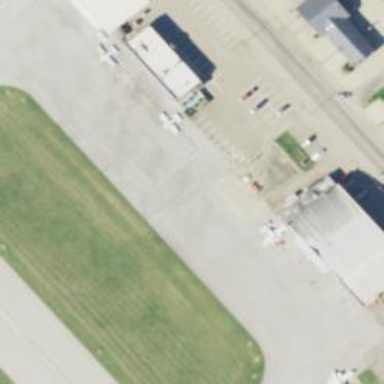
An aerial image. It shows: Apron at the airport.